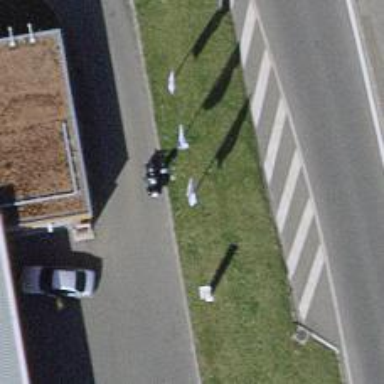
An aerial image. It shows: Flagpole which is man-made.